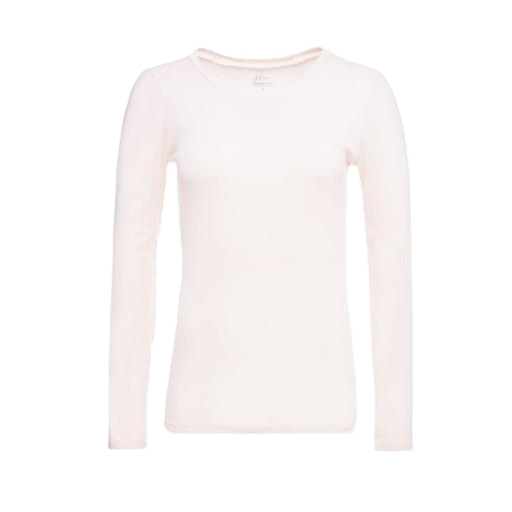
pink long-sleeve round-neck tee, pink long-sleeve t-shirt, natural long sleeve crew neck tee, white background